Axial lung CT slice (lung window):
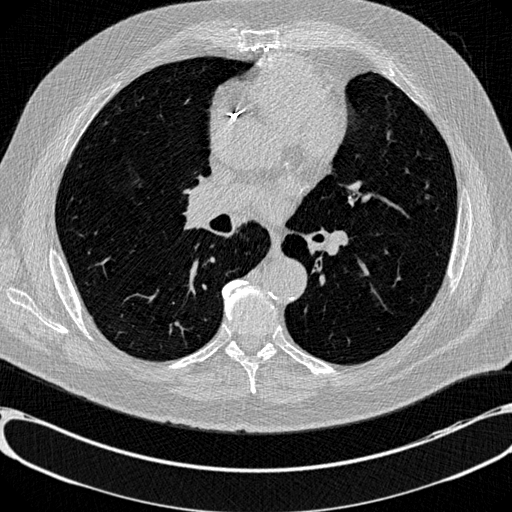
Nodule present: no